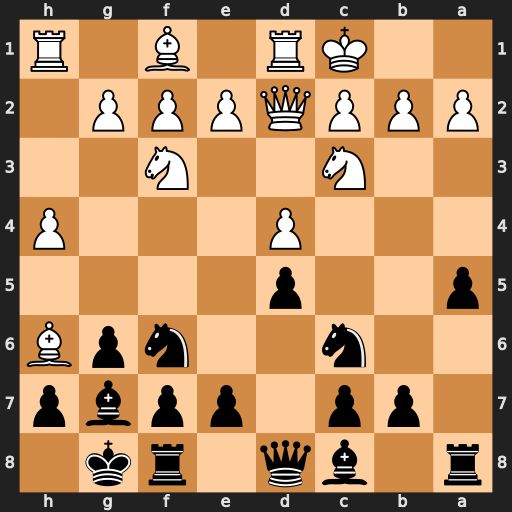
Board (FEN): r1bq1rk1/1pp1ppbp/2n2npB/p2p4/3P3P/2N2N2/PPPQPPP1/2KR1B1R
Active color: b
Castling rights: -
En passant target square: -
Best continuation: Bxh6 Qxh6 Ng4 Qd2 Nxf2